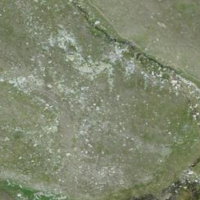
EUNIS habitat code: 26
Species observed at this site:
Kalmia procumbens
Salix herbacea
Vaccinium myrtillus